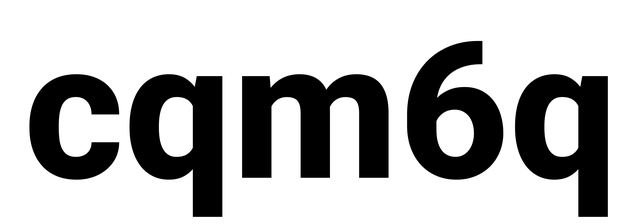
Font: Roboto_ExtraBold